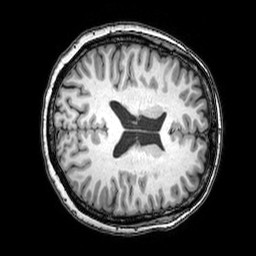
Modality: T1w
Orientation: axial
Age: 57
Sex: female
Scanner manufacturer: philips
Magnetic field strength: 3 T
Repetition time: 0.008113 s
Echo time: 0.003709 s